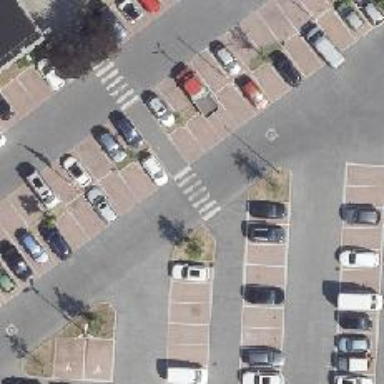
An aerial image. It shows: Marked crossing with zebra stripes on the road.